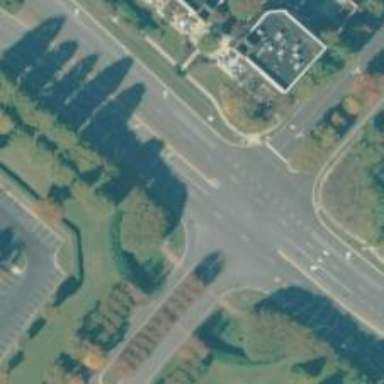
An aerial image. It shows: Marked crossing on the road.